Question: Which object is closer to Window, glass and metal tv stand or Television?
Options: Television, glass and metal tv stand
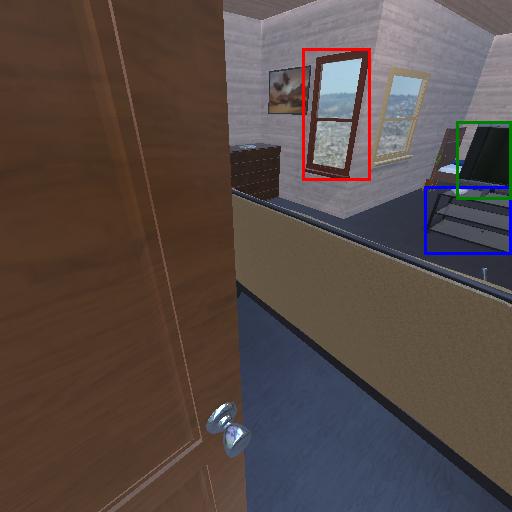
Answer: Television